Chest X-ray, PA view. Patient: 58 years old, sex M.
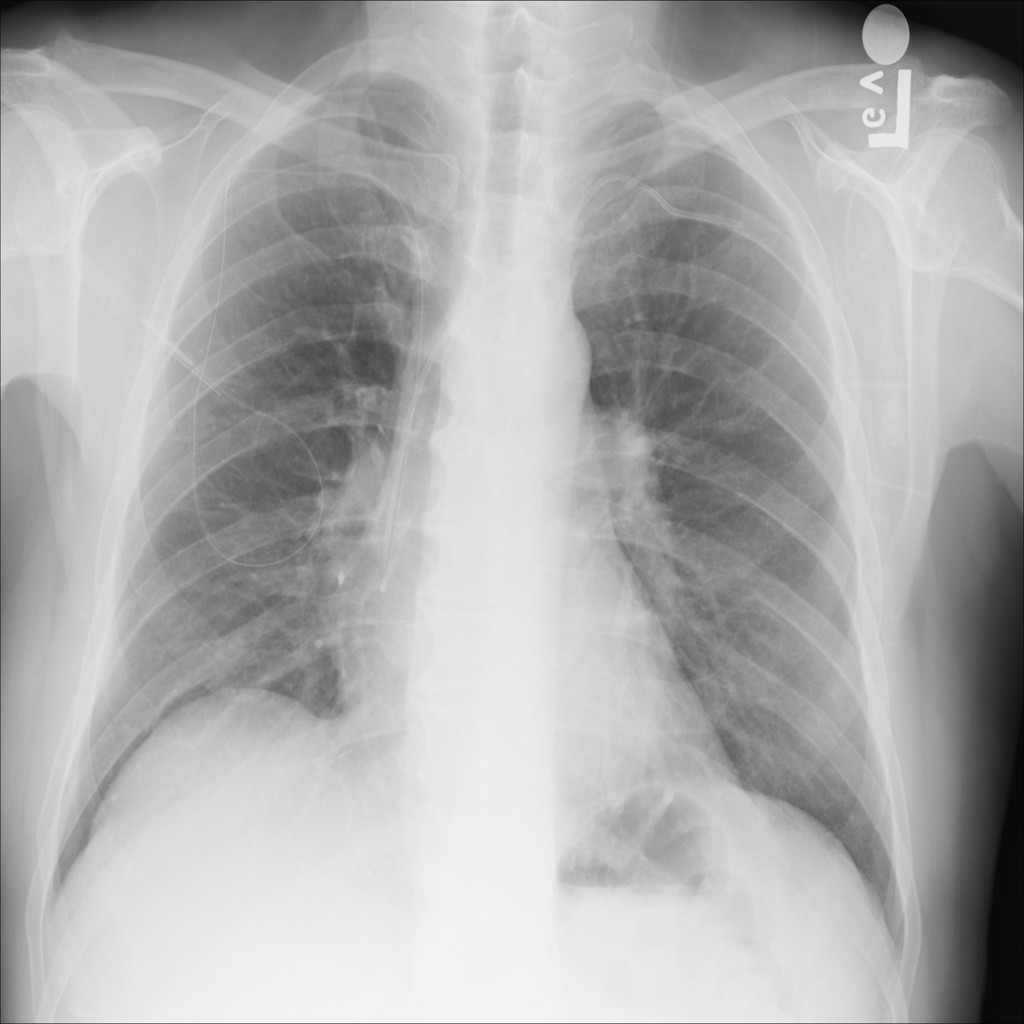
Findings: No Finding